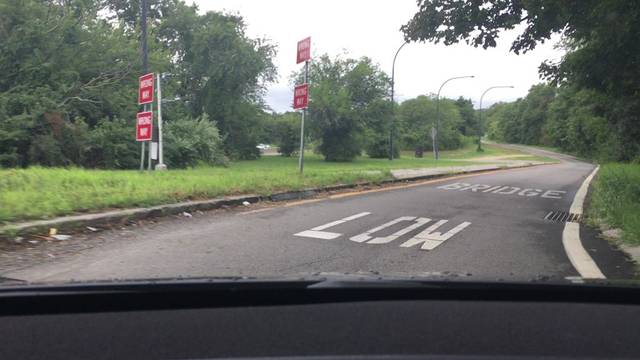
Region: United States
Coordinates: 40.784, -73.533